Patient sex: M
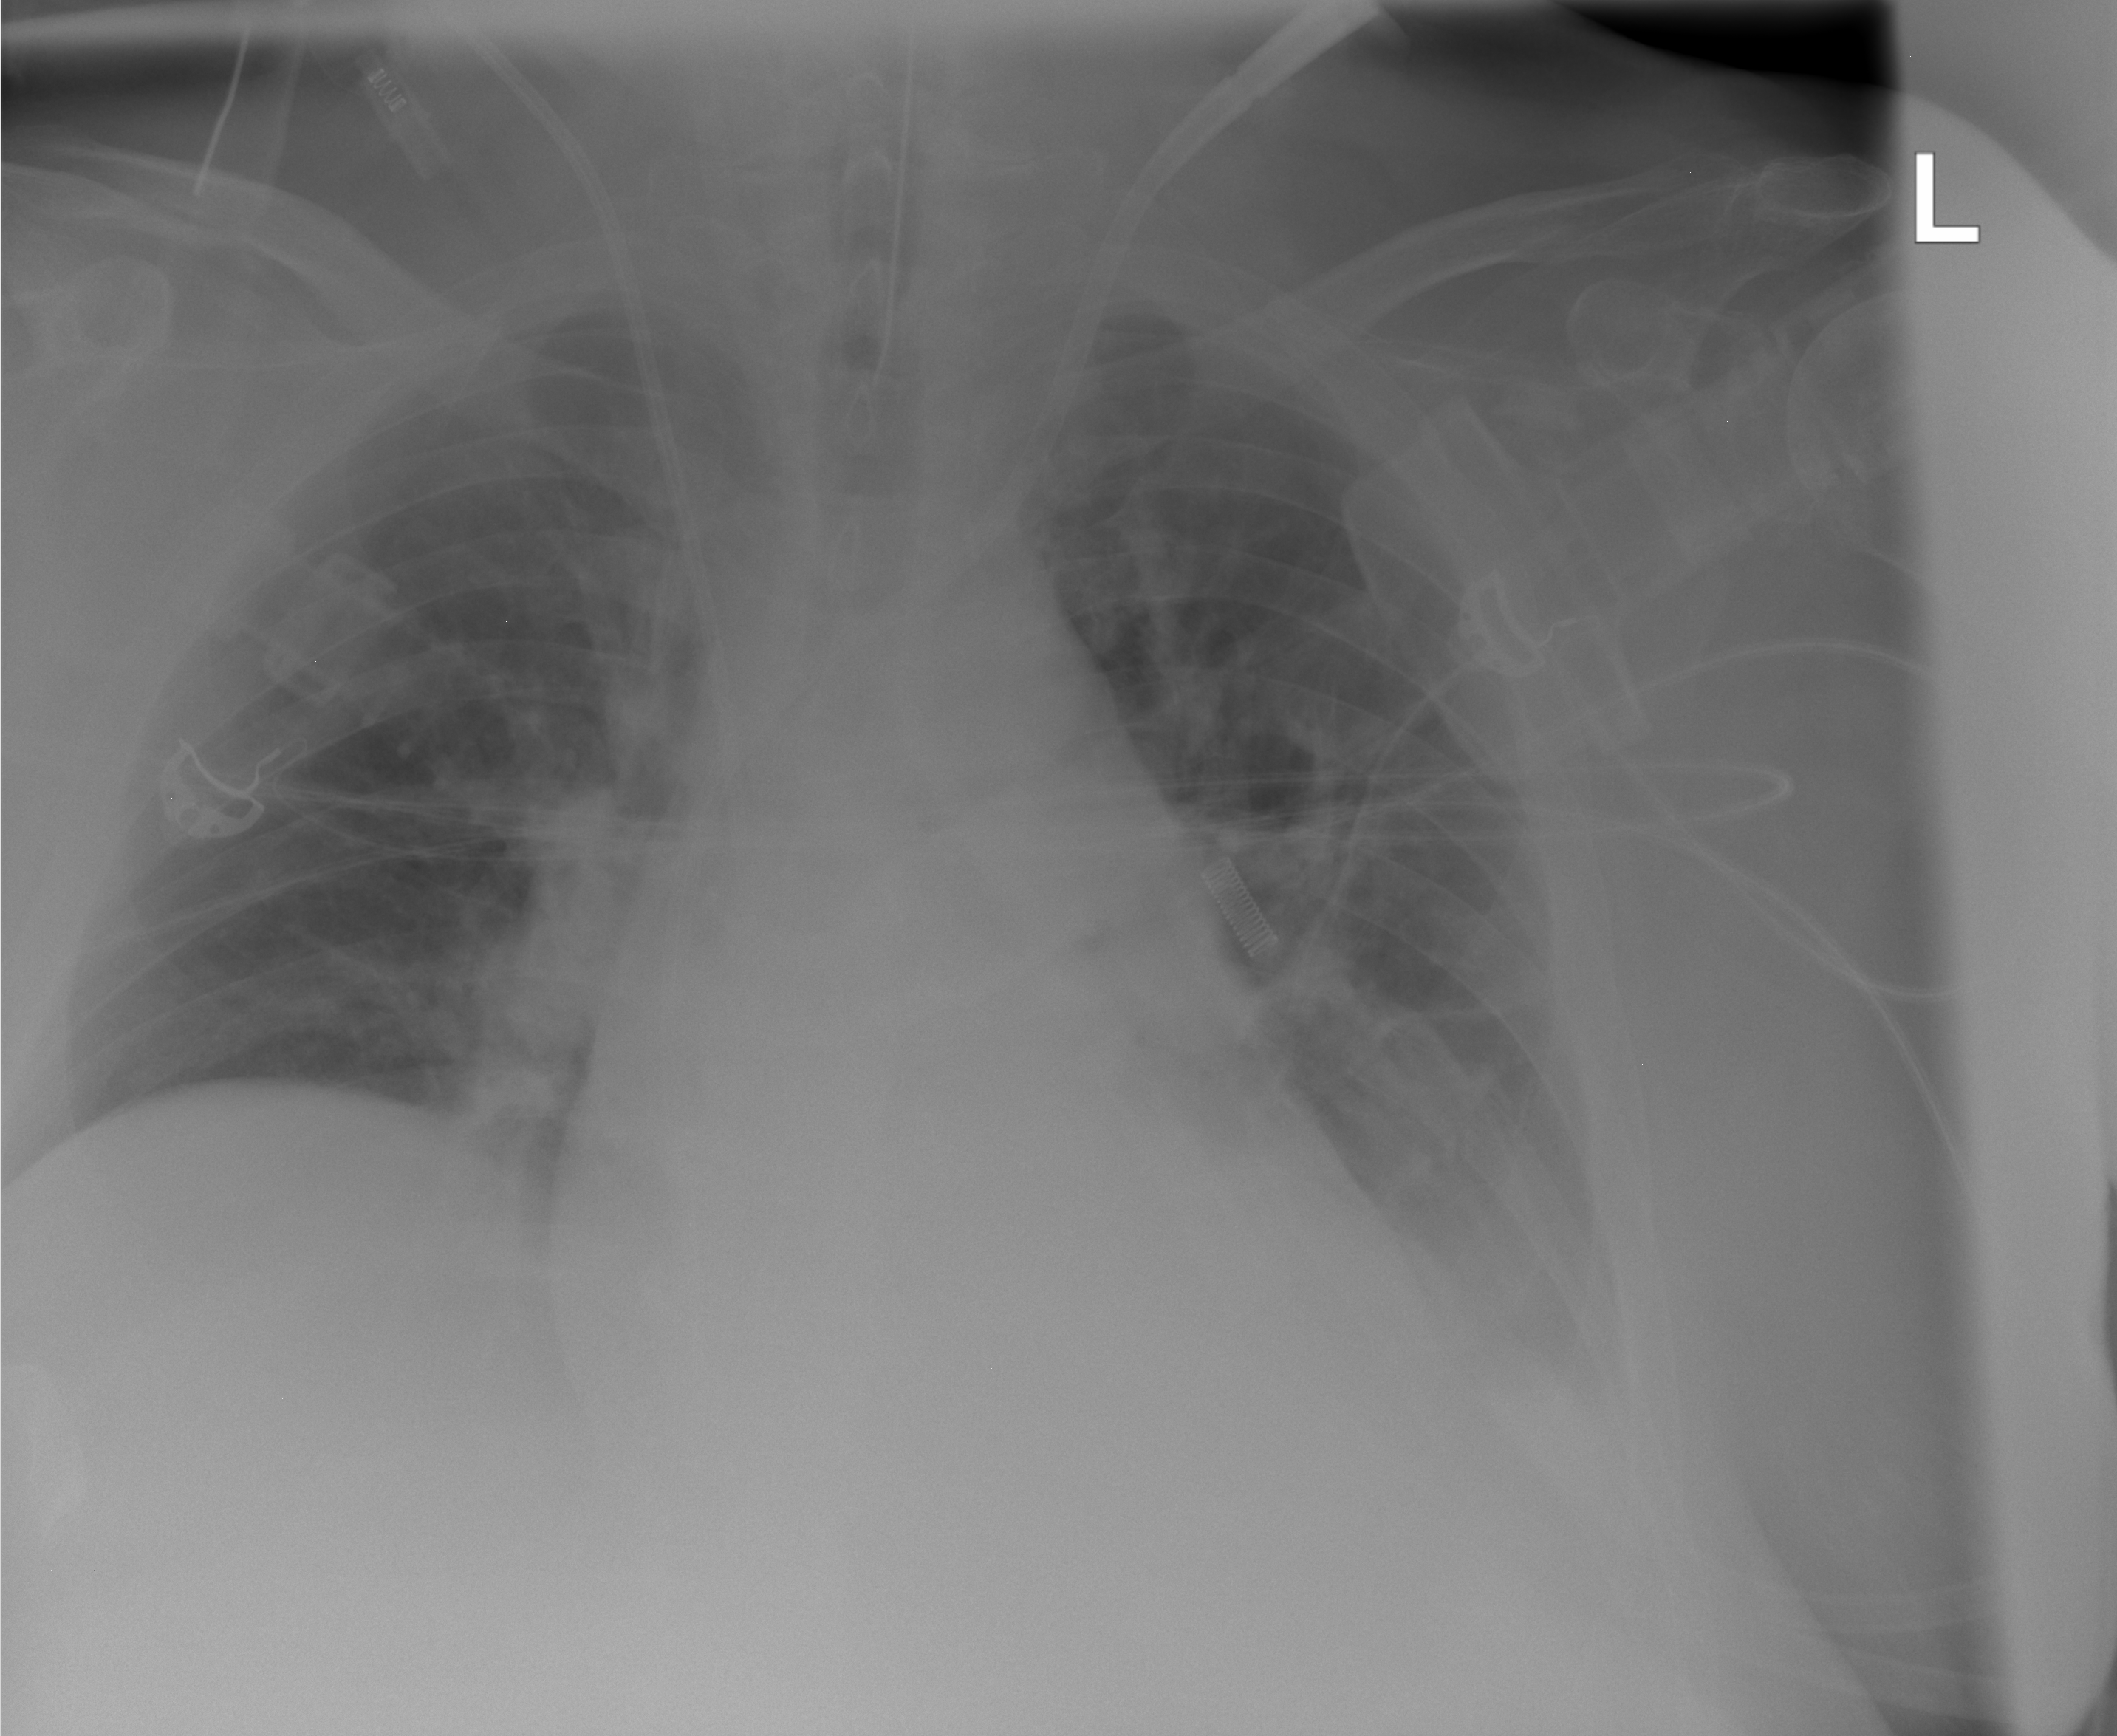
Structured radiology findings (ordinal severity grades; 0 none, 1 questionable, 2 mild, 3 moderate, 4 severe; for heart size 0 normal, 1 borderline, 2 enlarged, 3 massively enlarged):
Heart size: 2
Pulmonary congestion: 0
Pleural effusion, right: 0
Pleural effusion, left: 2
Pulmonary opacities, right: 0
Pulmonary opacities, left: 0
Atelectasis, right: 0
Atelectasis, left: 2